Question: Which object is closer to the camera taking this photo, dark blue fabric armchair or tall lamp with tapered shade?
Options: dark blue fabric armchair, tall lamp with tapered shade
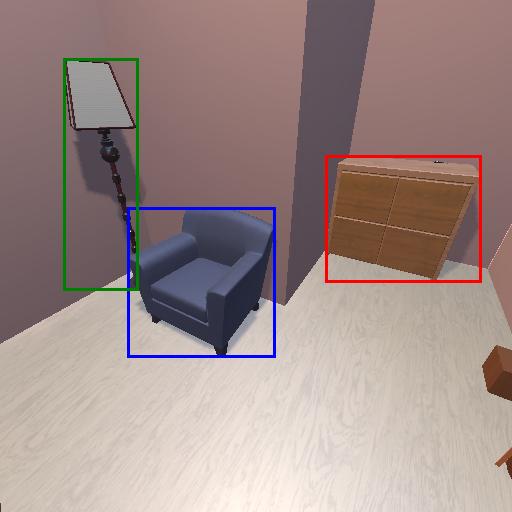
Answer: dark blue fabric armchair